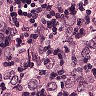
Metastatic tissue present: yes